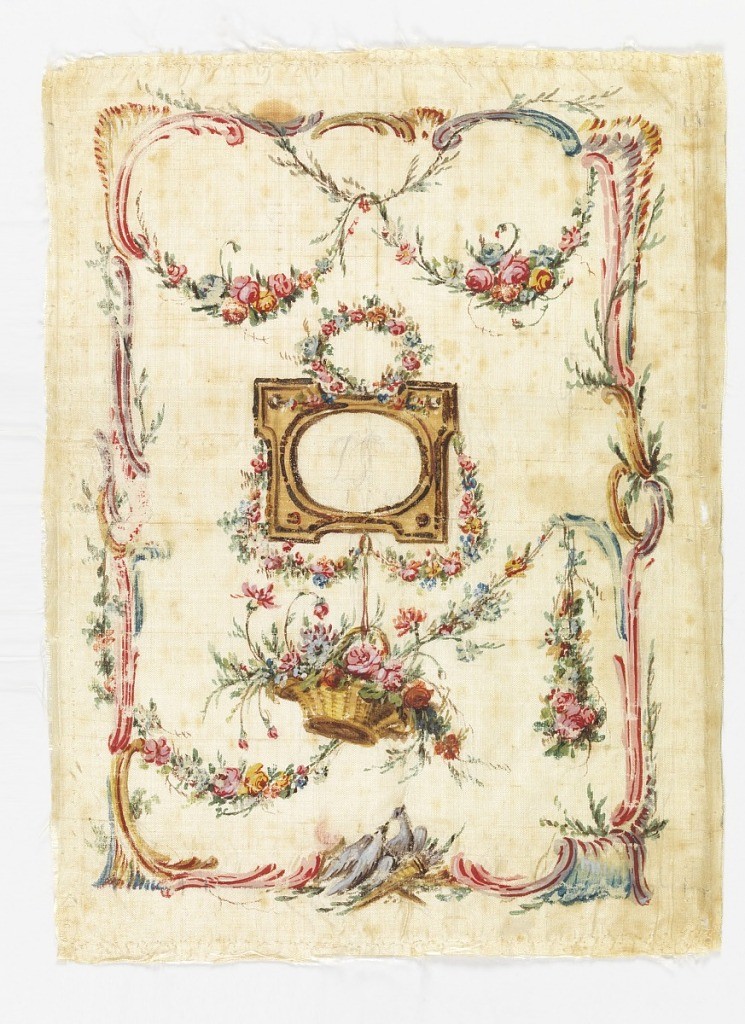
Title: Unfinished pocketbook
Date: late 18th century
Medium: silk Technique: painted on plain weave Label: painted silk
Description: Painted ivory silk taffeta panel for the sides of a pocketbook. Design has a frame with an oval opening (as for monogram) with a floral wreath above, and a basket of flowers dangling below. In a framework of swagged flower garlands.